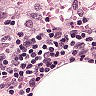
Metastatic tissue present: no